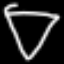
Label: diamond